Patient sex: F
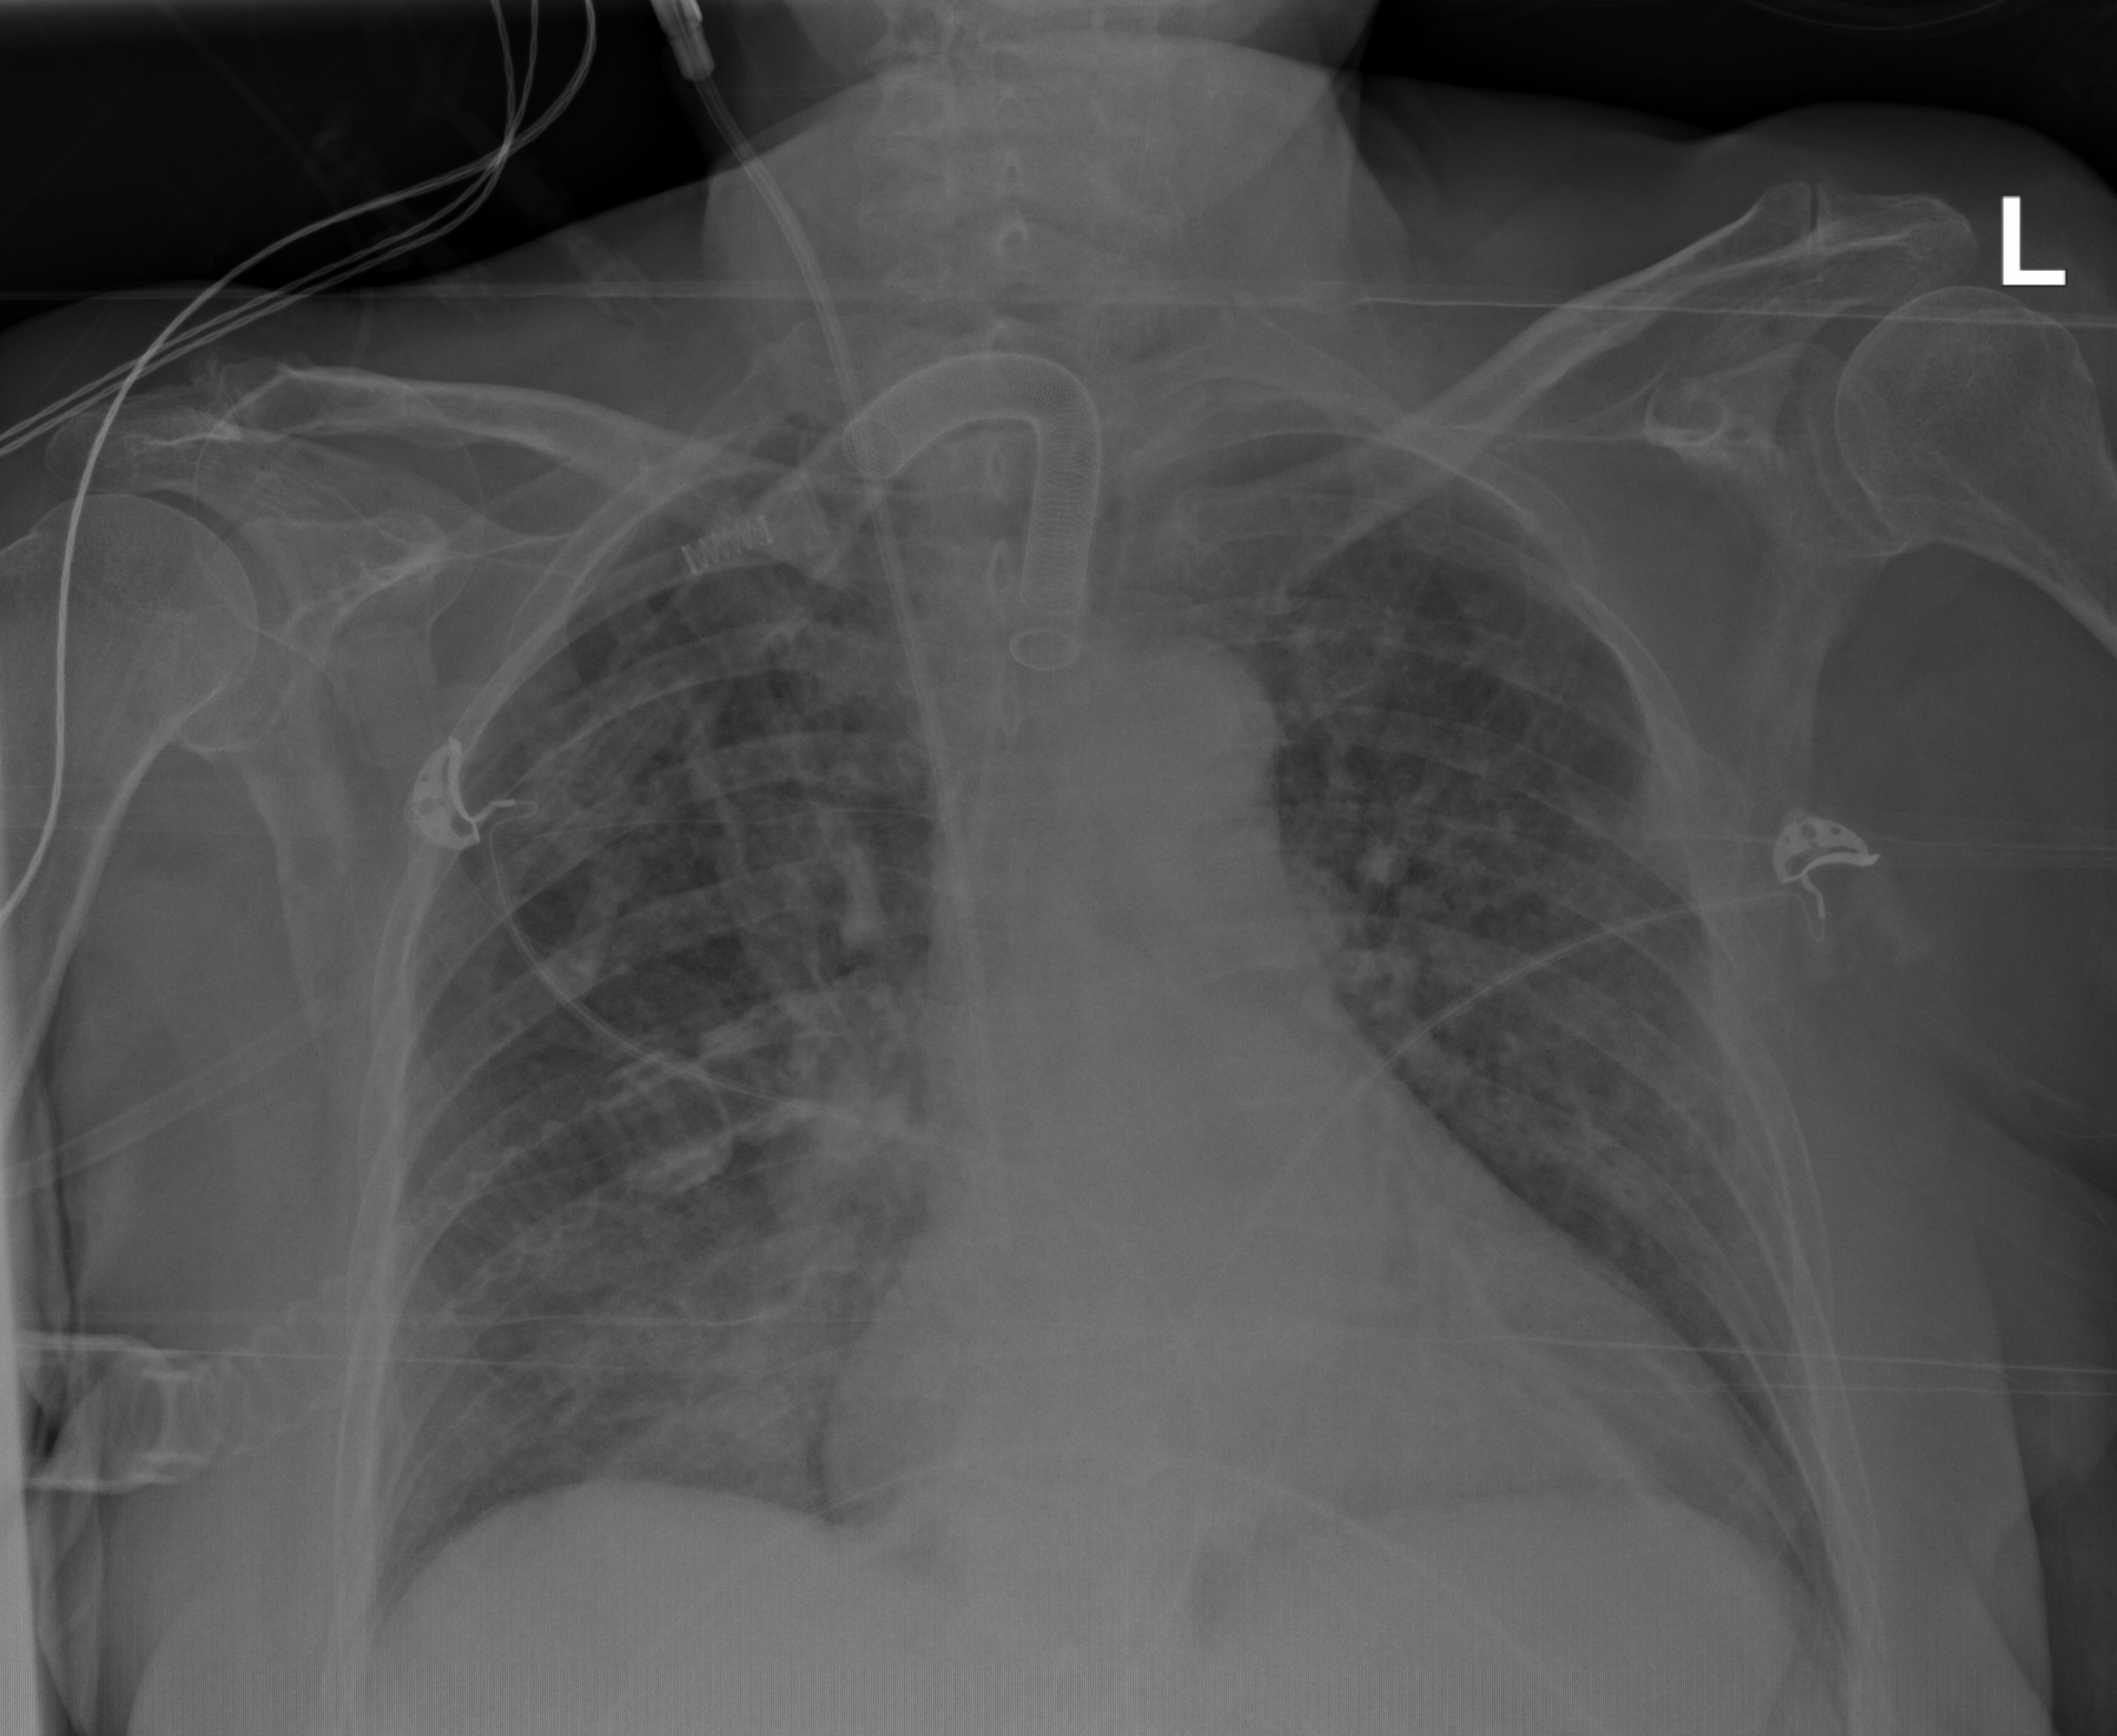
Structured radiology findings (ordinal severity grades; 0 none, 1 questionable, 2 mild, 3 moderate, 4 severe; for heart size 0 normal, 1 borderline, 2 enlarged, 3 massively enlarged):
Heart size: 2
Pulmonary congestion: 0
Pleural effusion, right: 0
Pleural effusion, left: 0
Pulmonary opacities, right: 2
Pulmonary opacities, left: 0
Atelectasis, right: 2
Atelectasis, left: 2